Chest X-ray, AP view. Patient: 45 years old, sex M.
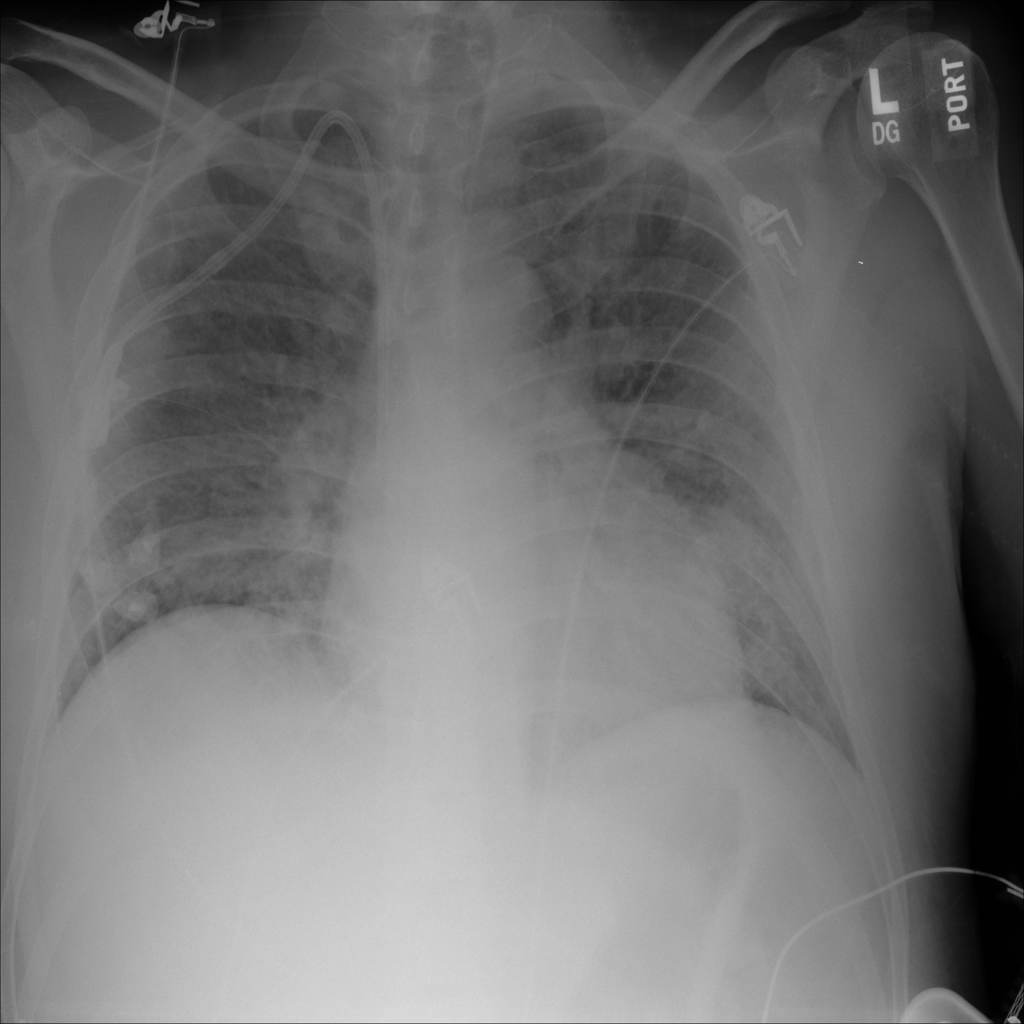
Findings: No Finding